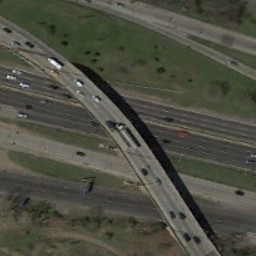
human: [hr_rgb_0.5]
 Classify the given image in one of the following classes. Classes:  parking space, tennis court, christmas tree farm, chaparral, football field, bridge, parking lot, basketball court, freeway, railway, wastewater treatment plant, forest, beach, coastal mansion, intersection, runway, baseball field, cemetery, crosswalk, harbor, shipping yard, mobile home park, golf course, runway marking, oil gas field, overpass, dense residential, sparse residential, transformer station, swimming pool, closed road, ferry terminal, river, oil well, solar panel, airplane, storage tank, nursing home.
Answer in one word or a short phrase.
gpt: overpass